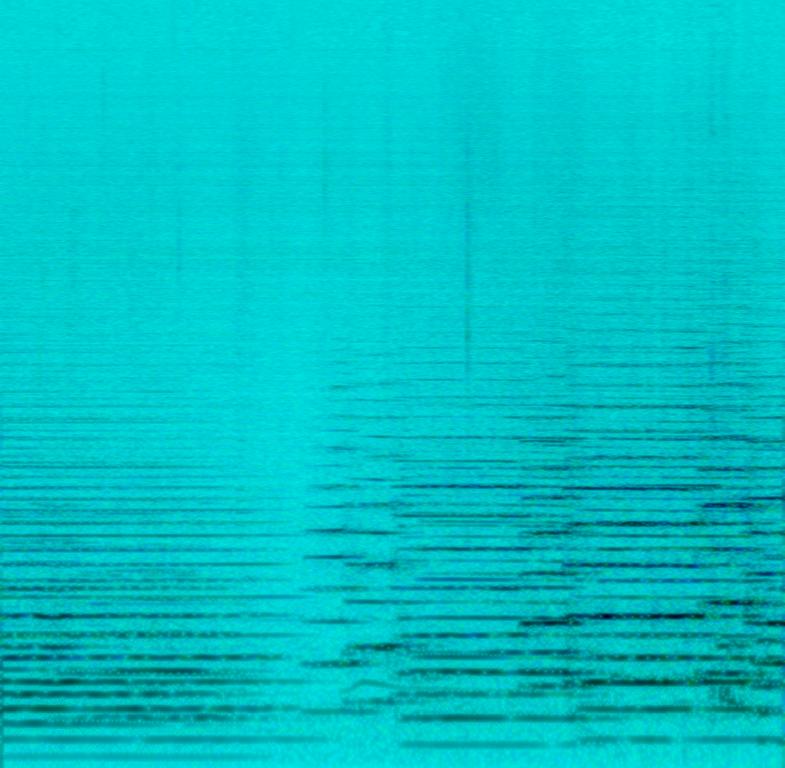
This symphonic song features the string section and brass section playing the main melody. The instruments are playing different parts in harmony. At the beginning, the instruments play a two note descending sequence in which the second note is allowed to ring. Then one note is played and allowed to sustain for six counts followed by a bass note that is played for the remaining counts. A snare plays a pattern during this last sustain. A cymbal is also played at the end of this phrase. There are no voices in this song. This is an instrumental song. This song can be played in a movie about a voyage.